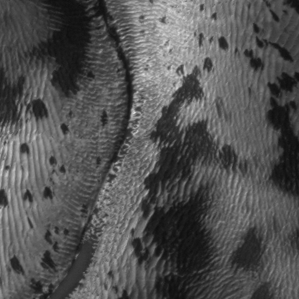
Label: frost